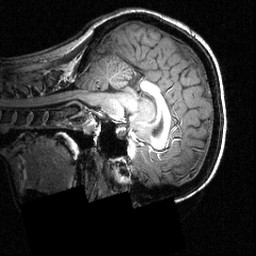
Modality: T1w
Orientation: sagittal
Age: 24
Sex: female
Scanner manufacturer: siemens
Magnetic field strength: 3.951 T
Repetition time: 1.5 s
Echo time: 0.00335 s